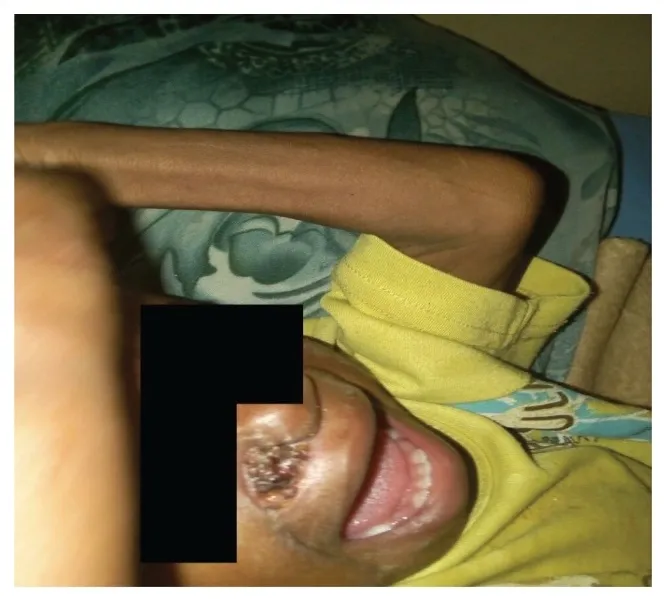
Necrotic eschar on second day after admission.
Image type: medical_photograph (other_medical_photograph)